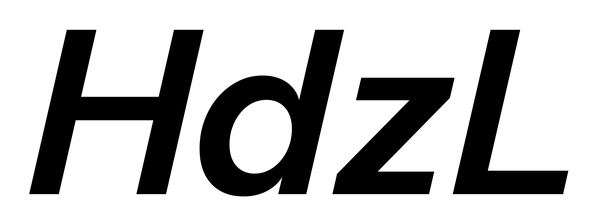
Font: InstrumentSans-Italic_SemiBold_Italic